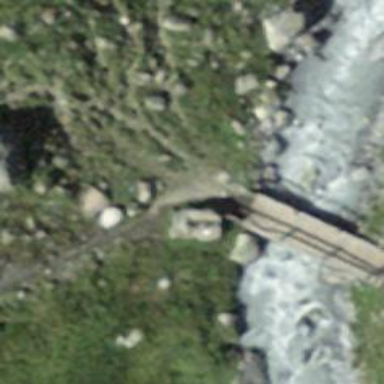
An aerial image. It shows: Path on bridge.